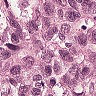
Metastatic tissue present: yes